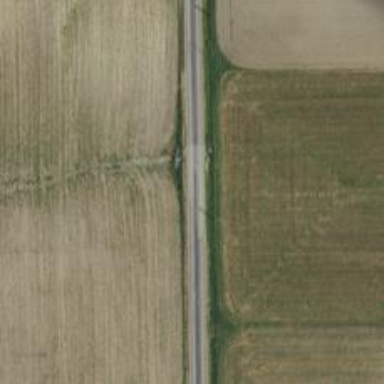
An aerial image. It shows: Tertiary road.